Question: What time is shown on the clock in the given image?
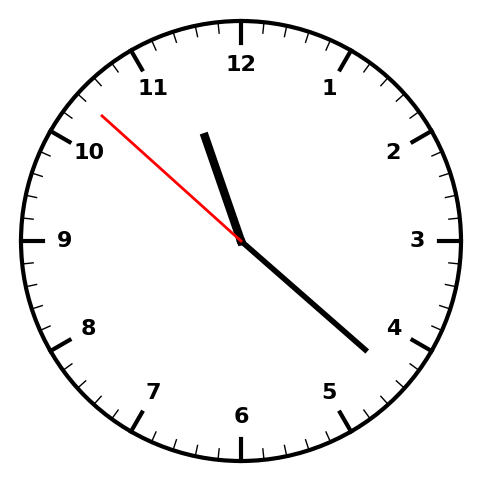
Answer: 11:21:52